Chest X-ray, PA view. Patient: 80 years old, sex M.
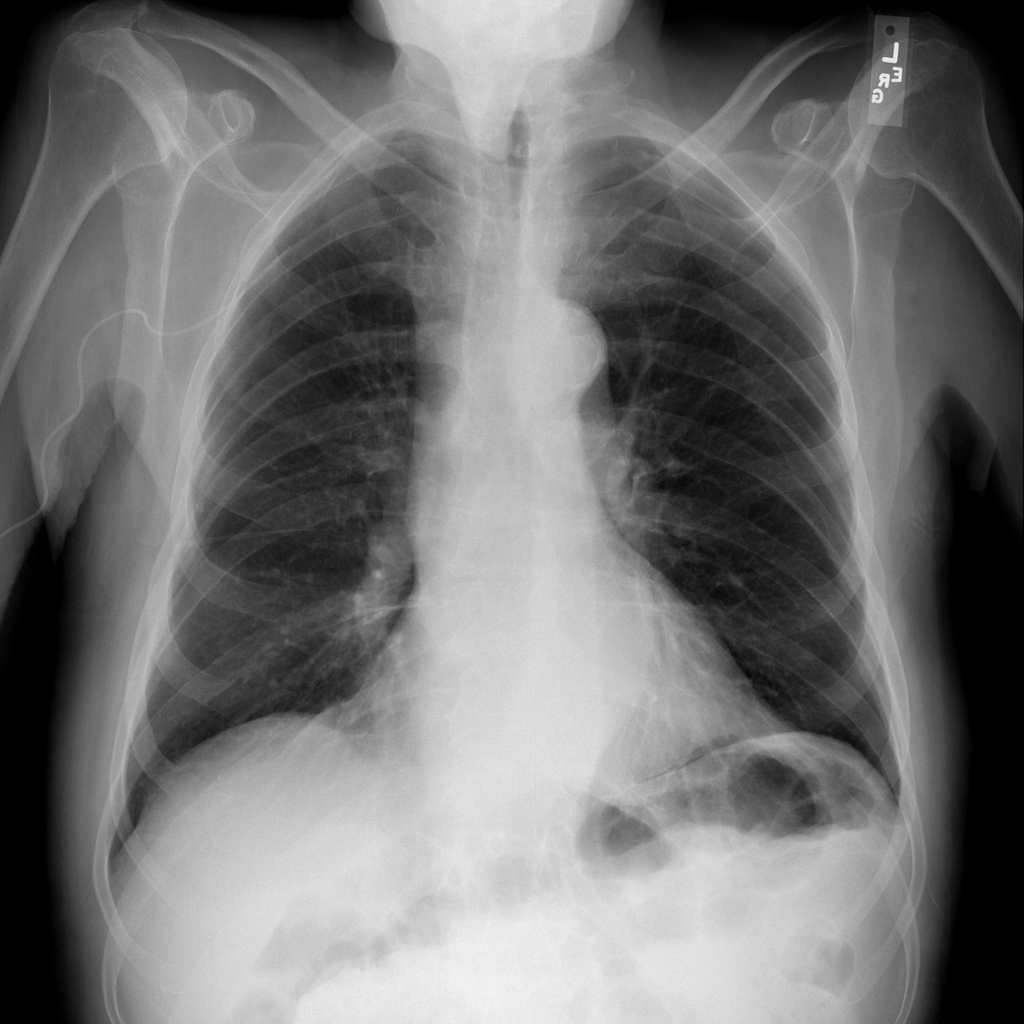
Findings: No Finding